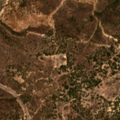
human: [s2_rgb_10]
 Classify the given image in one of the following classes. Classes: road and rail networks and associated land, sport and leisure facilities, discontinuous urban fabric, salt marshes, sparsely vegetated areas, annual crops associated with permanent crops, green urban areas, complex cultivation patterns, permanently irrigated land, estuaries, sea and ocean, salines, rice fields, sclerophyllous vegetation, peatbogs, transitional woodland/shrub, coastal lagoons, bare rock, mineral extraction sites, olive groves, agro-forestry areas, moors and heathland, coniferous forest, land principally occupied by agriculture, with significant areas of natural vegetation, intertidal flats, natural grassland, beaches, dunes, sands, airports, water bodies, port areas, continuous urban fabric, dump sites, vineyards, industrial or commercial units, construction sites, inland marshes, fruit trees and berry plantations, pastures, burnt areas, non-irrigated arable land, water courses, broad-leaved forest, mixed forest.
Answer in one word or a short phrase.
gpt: agro-forestry areas, broad-leaved forest, transitional woodland/shrub